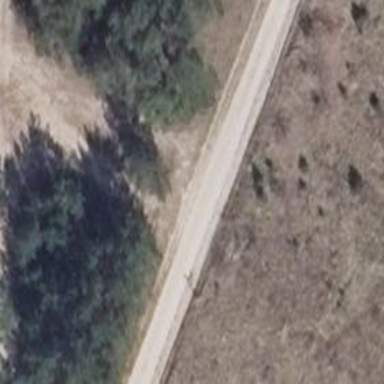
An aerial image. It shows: Sandy track road with grade3 tracktype.